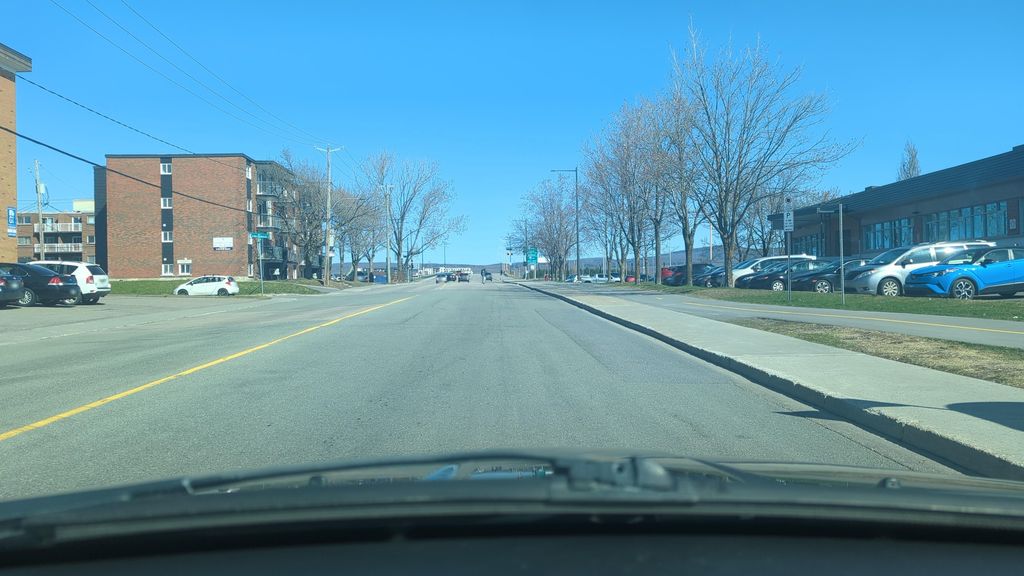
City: quebec_city